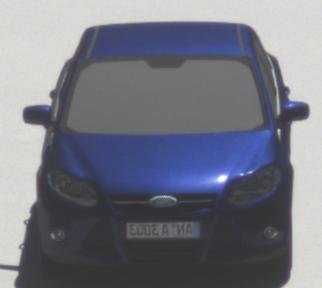
Make: Ford
Model: Focus 1.6 Ti-VCT
Detailed model: Focus (III)
Model produced from: 2011/09
Model produced until: 2014/09
Doors: 5
Color: blue
Road condition: dry road
Daytime: midday
Contrast: high contrast